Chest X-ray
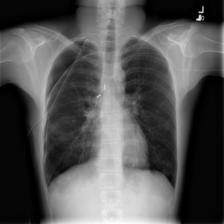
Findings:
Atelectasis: negative
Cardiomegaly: negative
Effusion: negative
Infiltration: negative
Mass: negative
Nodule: negative
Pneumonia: negative
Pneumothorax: positive
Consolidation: negative
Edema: negative
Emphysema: negative
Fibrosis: negative
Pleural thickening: negative
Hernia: negative